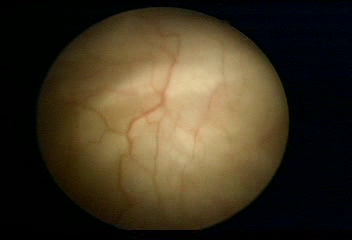
Modality: WLC
Class: Normal mucosa
Bladder cancer association: No